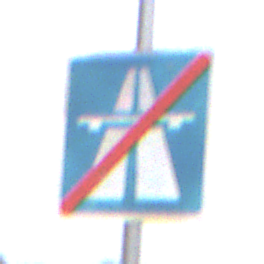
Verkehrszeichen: EndeAutbahn
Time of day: Midday
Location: Outdoor (Suburban)
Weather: Overcast
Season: NotSpecified
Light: Natural